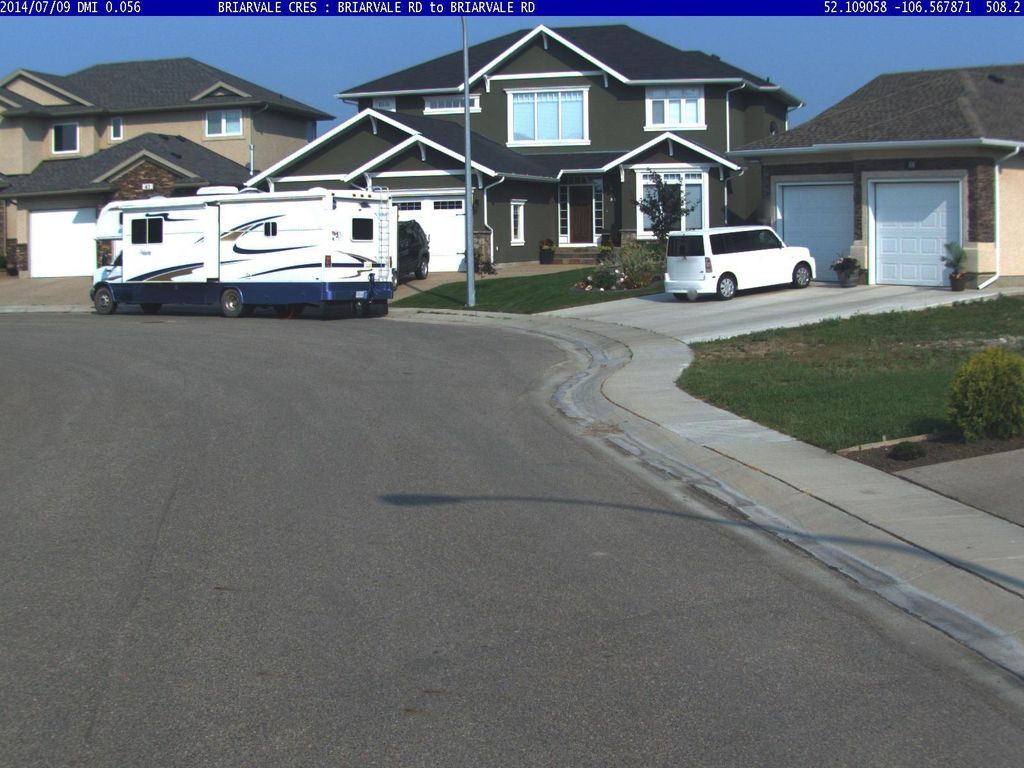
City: saskatoon